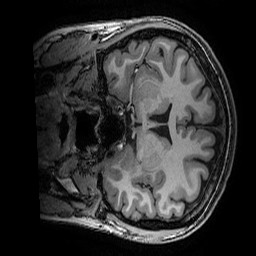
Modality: T1w
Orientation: coronal
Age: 18
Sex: female
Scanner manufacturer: ge
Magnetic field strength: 3 T
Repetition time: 0.007 s
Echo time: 0.00342 s